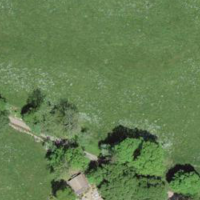
EUNIS habitat code: 52
Species observed at this site:
Ajuga reptans
Noccaea caerulescens
Cistus ladanifer
Silene dioica